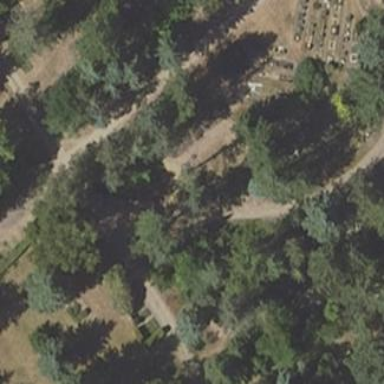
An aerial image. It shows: Graveyard.